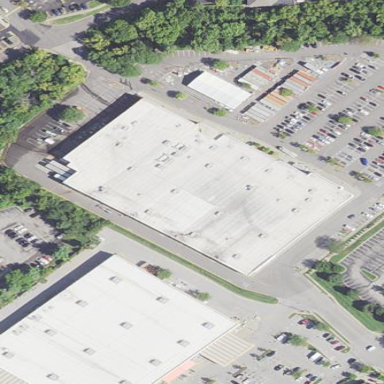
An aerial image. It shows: Department store building.